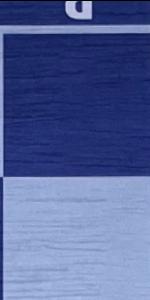
Label: Empty